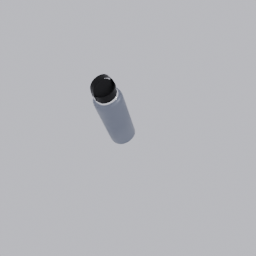
Label: tools